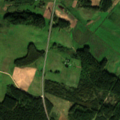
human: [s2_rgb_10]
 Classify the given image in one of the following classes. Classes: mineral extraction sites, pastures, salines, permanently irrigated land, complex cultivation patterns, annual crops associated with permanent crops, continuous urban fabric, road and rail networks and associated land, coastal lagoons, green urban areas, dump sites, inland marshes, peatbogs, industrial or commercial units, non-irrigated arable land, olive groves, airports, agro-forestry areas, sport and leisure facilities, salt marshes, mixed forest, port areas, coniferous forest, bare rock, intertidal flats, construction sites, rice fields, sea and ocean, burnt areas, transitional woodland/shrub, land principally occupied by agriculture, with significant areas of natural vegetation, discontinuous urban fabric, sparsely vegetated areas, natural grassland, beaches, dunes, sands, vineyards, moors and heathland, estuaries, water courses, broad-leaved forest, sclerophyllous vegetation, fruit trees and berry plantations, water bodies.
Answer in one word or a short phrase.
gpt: discontinuous urban fabric, pastures, complex cultivation patterns, coniferous forest